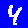
Digit: 4